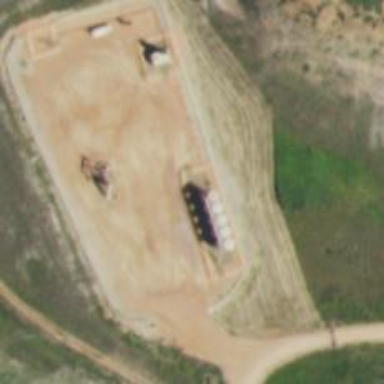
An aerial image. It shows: Storage tank that is man-made.